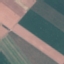
Label: AnnualCrop